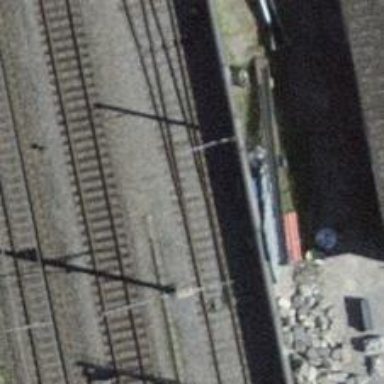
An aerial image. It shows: Railway switch with the turnout on the left side.